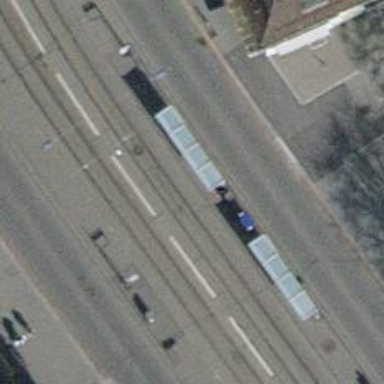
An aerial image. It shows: Tram stop with stop position for public transport.